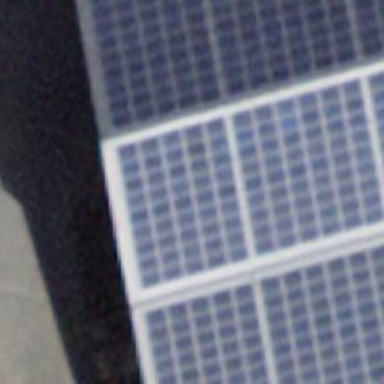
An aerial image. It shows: Solar photovoltaic panel generator.